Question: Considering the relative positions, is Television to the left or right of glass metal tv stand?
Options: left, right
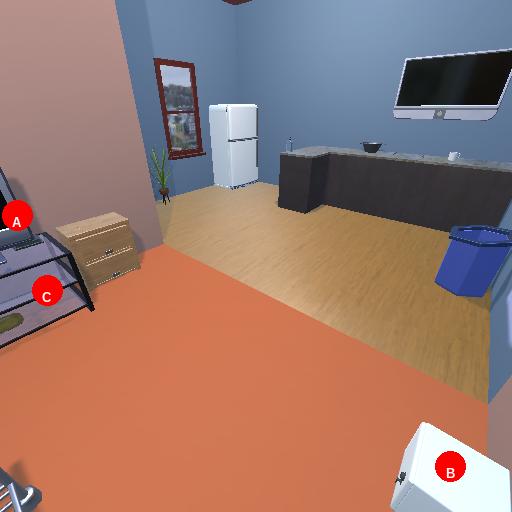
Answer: left